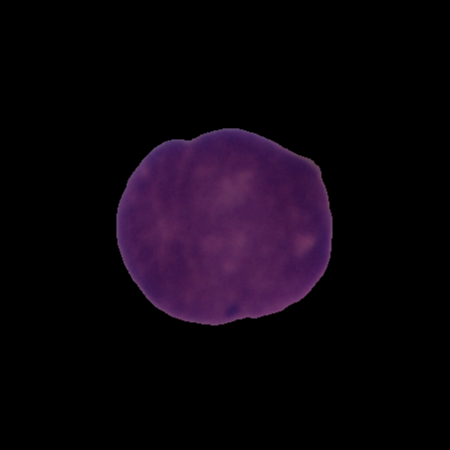
Label: cancer